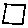
Label: square